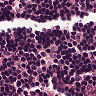
Metastatic tissue present: no